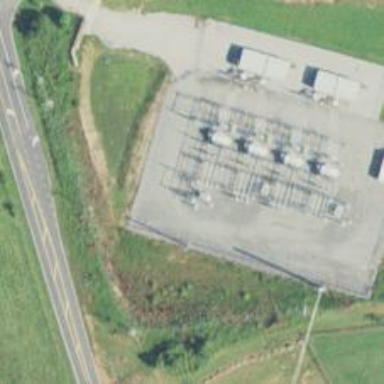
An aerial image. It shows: Switch used for power control.